RGB frame:
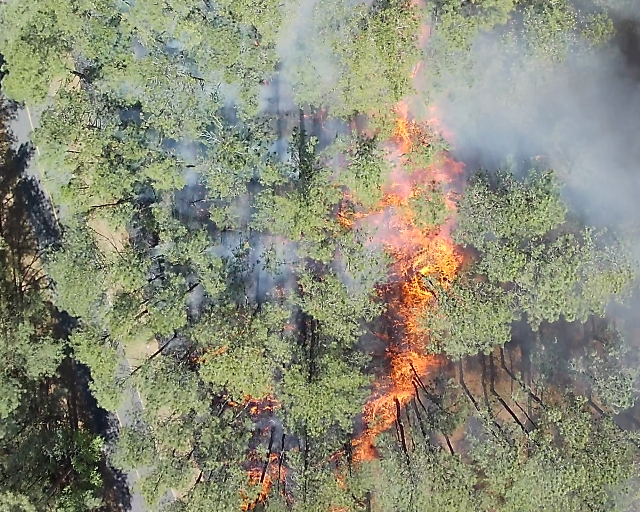
Thermal frame:
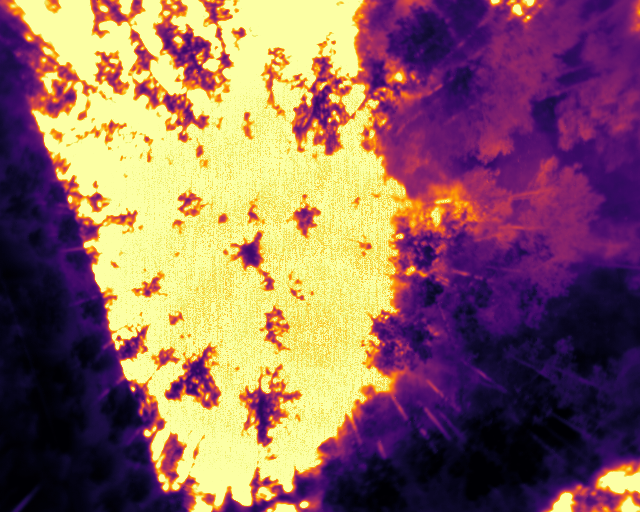
Captured: 2026-02-27 02:35:30
Pixels at or above 80 °C: 235892 (fraction of frame: 0.7199)